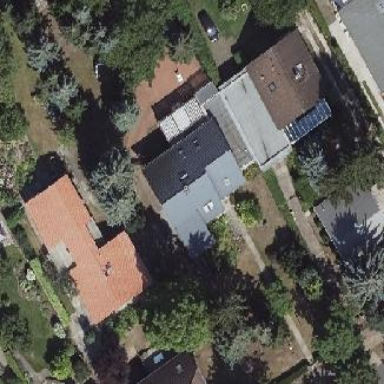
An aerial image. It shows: Gabled roofed house.